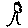
Label: tree